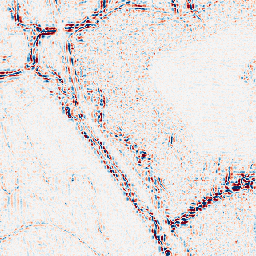
Category: wavelet
Decomposition family: wavelet_biorthogonal
Decomposition parameters: wavelet: bior4.4
level: 2
Upsampling method: nearest
Upsampling parameters: scale: 4
Upsampling scale: 4